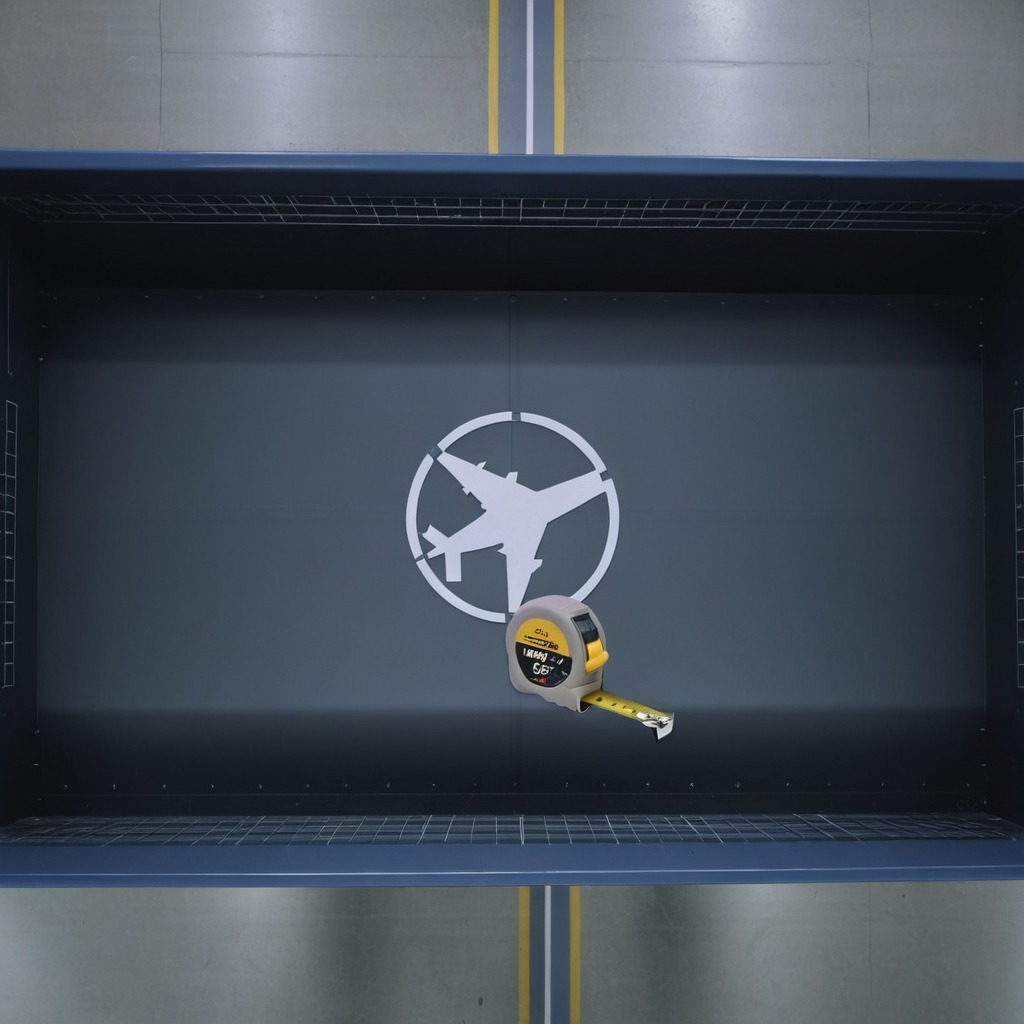
A measuring tape lies on the toolbox surface in an airplane hangar workshop 8K.